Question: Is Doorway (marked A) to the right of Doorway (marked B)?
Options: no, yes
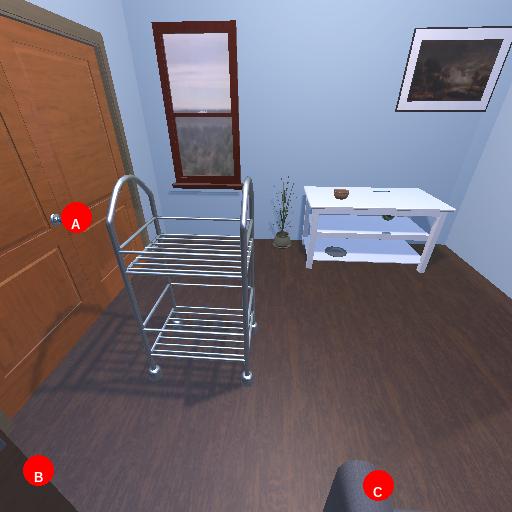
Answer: no